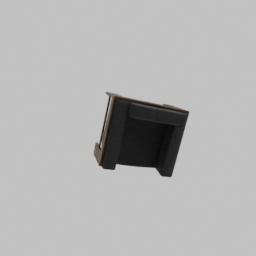
Label: furniture